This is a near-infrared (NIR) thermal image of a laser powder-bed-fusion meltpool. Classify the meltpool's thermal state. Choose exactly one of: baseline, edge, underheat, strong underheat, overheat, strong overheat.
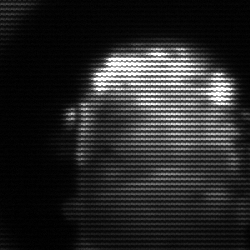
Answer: baseline